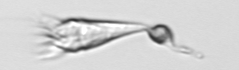
Label: Paratontonia_gracillima